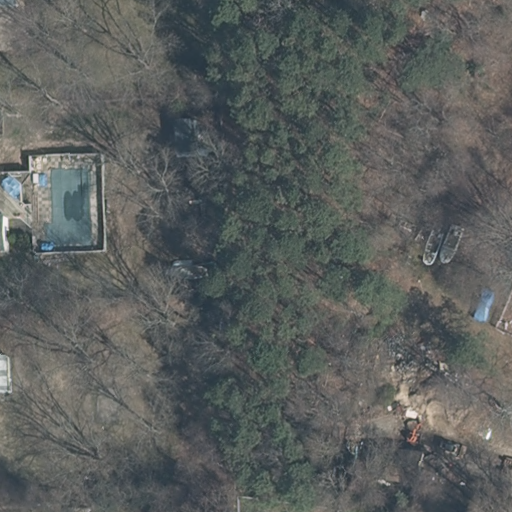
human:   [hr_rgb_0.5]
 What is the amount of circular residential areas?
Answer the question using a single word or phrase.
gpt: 0

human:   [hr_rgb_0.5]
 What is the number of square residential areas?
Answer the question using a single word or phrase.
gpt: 0

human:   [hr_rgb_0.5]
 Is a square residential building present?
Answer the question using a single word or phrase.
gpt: no

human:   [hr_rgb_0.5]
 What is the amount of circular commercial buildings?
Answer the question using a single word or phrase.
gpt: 0

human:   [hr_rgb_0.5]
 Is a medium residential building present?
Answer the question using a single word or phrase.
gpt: yes

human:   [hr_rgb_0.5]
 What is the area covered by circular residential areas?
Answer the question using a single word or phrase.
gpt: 0m2

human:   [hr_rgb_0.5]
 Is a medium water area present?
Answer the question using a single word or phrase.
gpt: no

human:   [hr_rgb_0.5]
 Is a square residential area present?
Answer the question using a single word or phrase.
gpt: no

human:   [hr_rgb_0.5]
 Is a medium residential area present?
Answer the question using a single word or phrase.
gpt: no

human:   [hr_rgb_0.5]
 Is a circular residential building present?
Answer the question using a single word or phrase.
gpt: no

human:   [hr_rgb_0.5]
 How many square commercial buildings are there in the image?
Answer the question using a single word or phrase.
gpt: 0

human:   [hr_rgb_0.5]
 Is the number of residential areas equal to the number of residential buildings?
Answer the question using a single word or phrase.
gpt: no

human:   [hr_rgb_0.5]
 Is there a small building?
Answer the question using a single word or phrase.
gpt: yes

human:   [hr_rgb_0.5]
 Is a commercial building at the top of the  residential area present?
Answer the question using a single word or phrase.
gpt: no

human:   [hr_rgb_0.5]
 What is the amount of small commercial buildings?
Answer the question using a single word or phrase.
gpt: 0

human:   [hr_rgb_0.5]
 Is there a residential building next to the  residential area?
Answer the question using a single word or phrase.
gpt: yes

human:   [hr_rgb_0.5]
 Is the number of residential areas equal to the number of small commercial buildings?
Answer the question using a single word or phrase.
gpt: no

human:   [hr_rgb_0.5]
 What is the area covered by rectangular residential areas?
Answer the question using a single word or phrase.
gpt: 0m2

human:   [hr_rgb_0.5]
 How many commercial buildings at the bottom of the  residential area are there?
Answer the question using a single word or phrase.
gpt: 0

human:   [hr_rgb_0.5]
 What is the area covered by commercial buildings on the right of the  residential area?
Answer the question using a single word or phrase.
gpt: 0m2

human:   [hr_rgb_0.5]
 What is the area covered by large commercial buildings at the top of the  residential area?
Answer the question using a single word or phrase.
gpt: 0m2

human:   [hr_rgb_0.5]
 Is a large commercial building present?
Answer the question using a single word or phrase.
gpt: no

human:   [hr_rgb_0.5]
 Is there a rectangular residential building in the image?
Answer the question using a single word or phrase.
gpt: yes

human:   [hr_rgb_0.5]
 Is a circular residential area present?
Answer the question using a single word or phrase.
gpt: no

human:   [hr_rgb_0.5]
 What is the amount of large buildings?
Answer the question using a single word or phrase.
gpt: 0

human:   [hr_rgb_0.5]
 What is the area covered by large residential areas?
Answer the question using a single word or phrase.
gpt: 9196m2

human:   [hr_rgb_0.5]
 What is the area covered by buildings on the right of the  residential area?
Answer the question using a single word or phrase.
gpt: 0m2

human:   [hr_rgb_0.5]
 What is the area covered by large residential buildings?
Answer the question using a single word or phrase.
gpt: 0m2

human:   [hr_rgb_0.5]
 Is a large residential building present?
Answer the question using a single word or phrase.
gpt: no

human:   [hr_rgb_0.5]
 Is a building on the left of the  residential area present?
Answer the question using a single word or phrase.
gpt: yes

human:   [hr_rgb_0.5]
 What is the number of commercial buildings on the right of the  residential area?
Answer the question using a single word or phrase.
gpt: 0

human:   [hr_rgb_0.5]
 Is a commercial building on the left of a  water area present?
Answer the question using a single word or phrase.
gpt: no

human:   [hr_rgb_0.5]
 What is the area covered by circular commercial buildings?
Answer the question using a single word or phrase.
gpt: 0m2

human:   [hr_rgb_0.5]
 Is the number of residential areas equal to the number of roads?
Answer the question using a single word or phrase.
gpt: no

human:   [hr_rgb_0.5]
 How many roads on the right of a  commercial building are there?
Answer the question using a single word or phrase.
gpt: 0

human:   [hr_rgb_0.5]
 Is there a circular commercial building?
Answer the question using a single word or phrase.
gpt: no